Question: Since this morning, I've noticed this unpleasant change when I do "inspect" in chrome.

I do not like any of that, and would love to know how to turn this "feature" off. I like the old subtle pure inspect mode, wtihiut any of the additional accessories that change the pagefit.
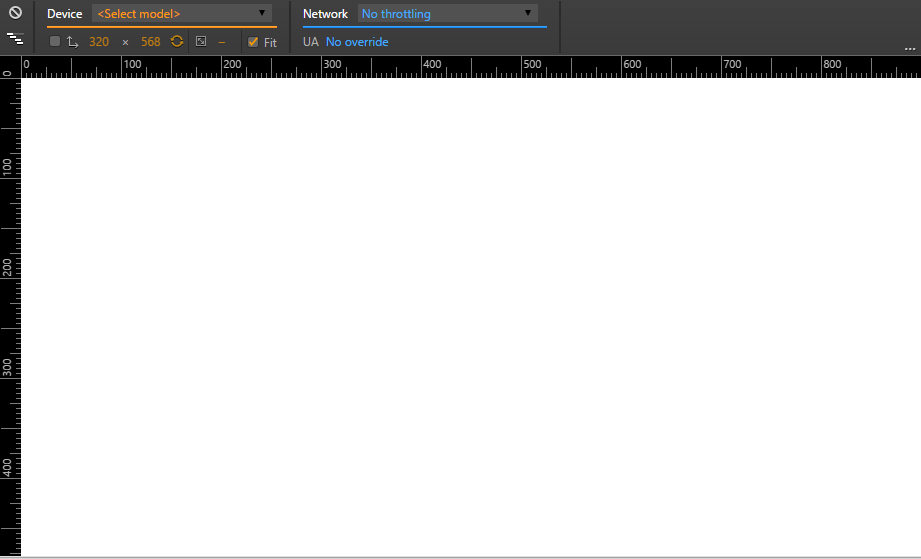
Answer: Please see this very closed <URL>, where you can disable this feature by clicking on the "Device Mode" button.